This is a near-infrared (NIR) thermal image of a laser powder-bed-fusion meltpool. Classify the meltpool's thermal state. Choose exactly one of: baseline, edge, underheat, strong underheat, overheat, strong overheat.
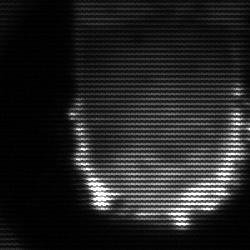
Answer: baseline